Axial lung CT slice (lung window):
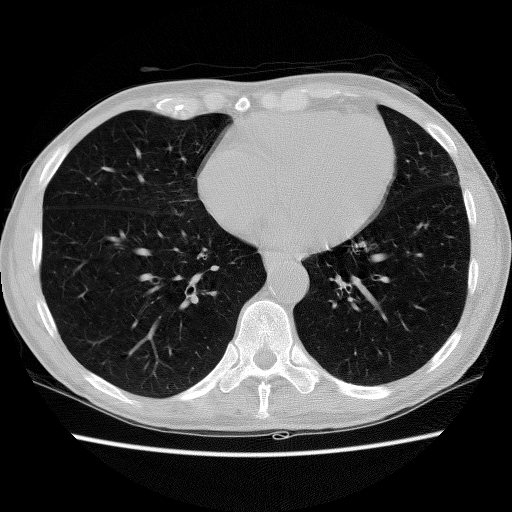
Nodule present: no